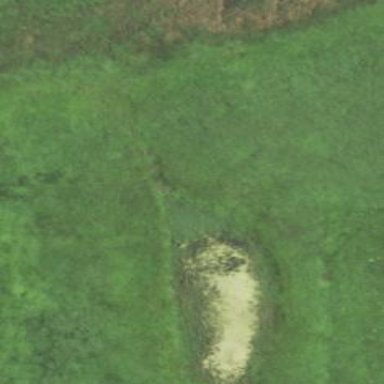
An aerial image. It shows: Marshy wetland area.